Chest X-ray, AP view. Patient: 40 years old, sex M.
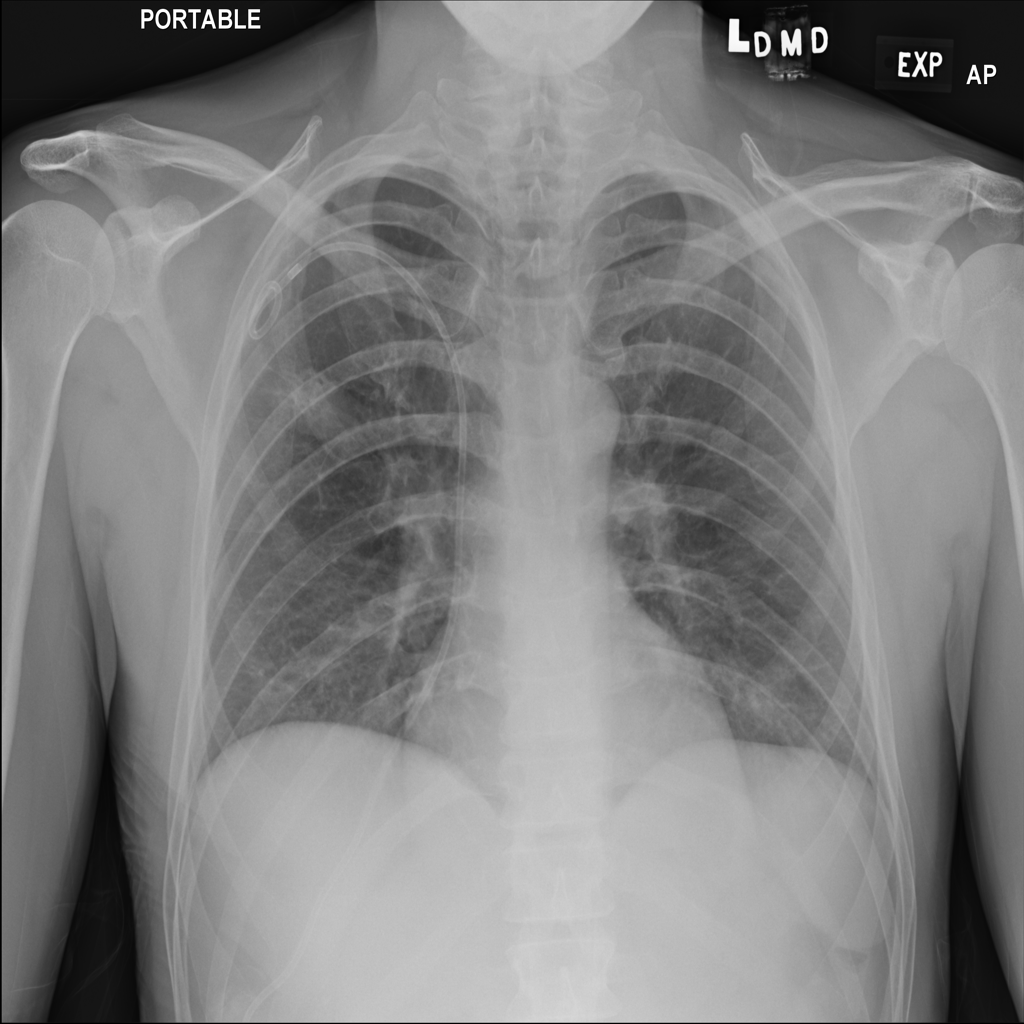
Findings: No Finding